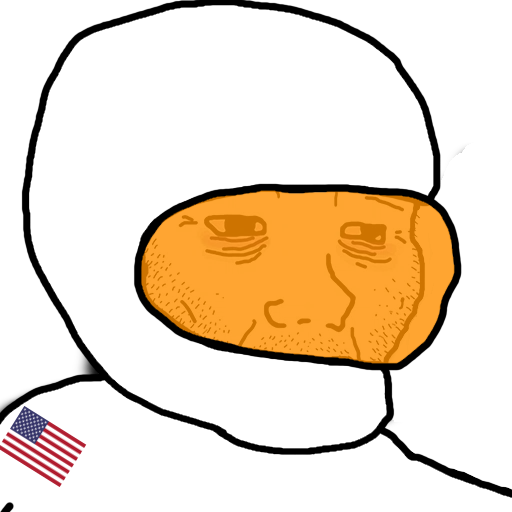
Label: 5_Doomer